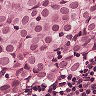
Metastatic tissue present: yes